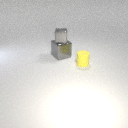
large gray metal cube behind small yellow rubber cylinder